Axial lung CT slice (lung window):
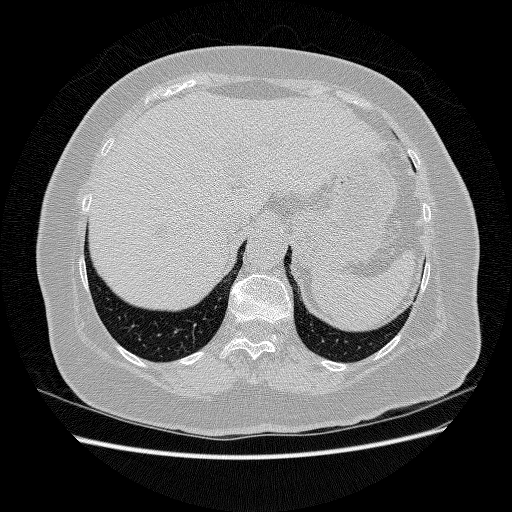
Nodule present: no